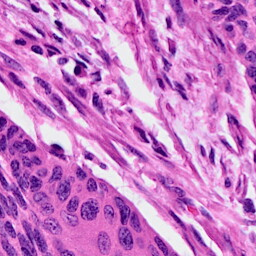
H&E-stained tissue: Cervix